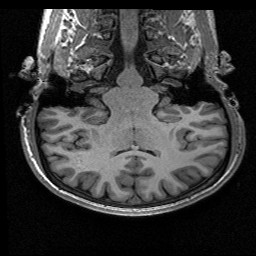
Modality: T1w
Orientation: sagittal
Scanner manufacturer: siemens
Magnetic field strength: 3 T
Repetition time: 2.53 s
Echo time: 0.00267 s